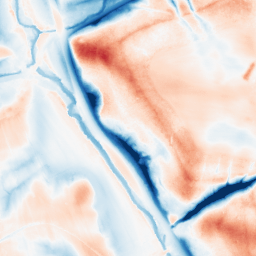
Category: edge_preserving
Decomposition family: guided
Decomposition parameters: radius: 16
eps: 1
Upsampling method: bicubic
Upsampling parameters: scale: 8
Upsampling scale: 8